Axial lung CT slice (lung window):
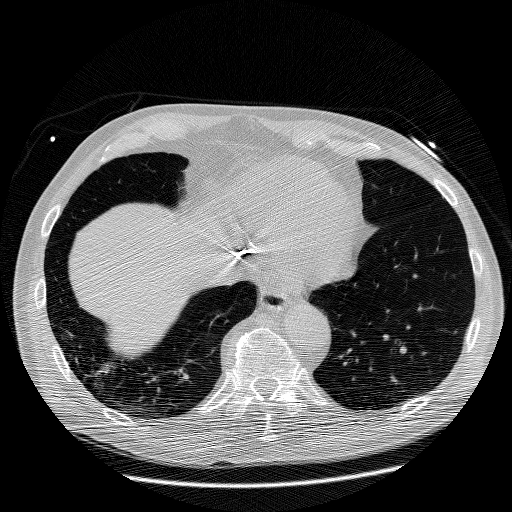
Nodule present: no